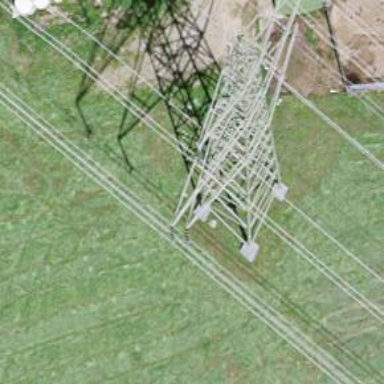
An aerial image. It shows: Towering power structure.